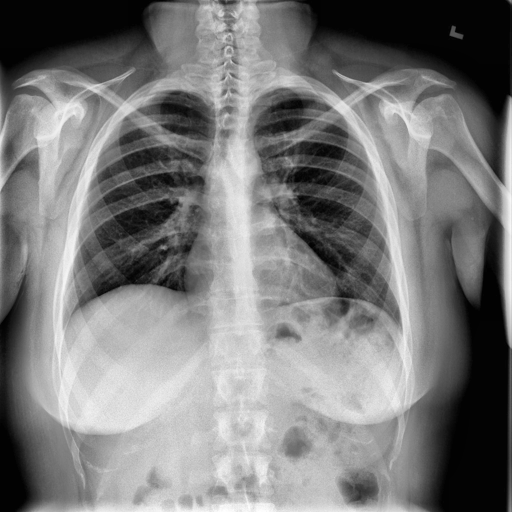
Finding: NORMAL